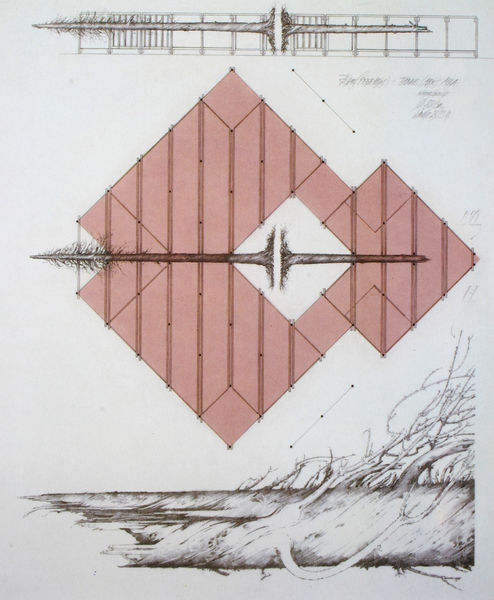
Titel: "Baumschule", Projekt für einen Umweltschutzpavillon - "Baumriesen"
Künstler: Thomas Herzog
Schlagwörter: weiß, braun, grau, schwarz, skizze, zeichnung, rot, rosa, ecke, linien, gerade, linie, ecken, raute, plan, viereck